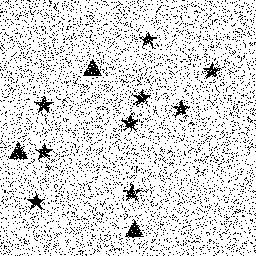
Squares: 0
Triangles: 3
Stars: 9
Total shapes: 12